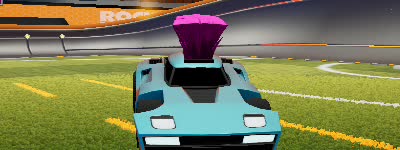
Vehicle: breakout